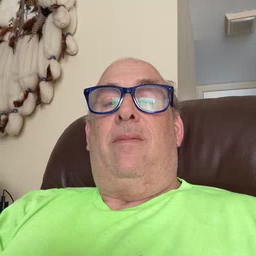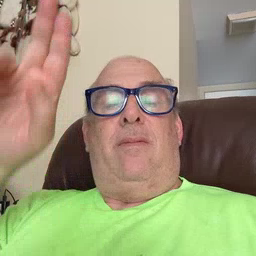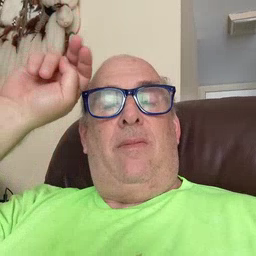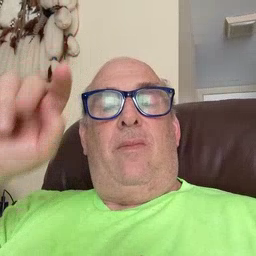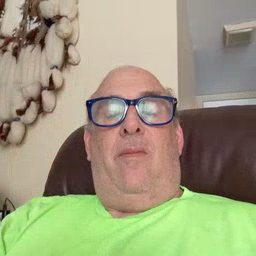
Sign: horse